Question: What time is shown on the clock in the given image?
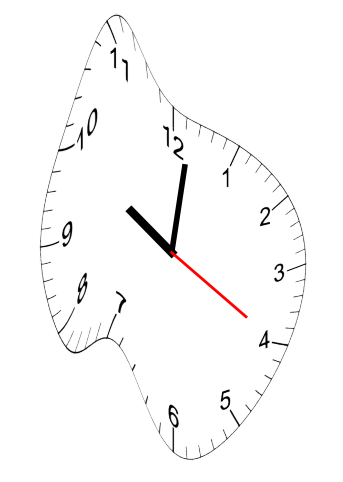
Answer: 10:01:20